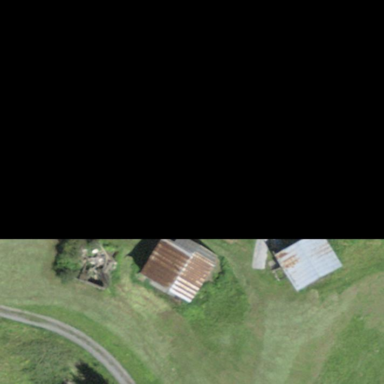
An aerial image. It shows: Farmyard area.